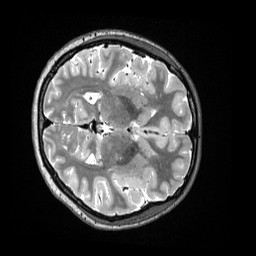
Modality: T2w
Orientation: axial
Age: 29
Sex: female
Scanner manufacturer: siemens
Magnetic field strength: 3 T
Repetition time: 3.2 s
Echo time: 0.563 s